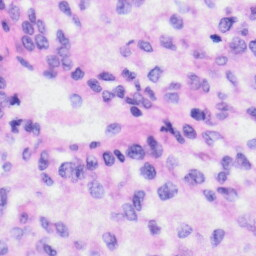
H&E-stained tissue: Liver